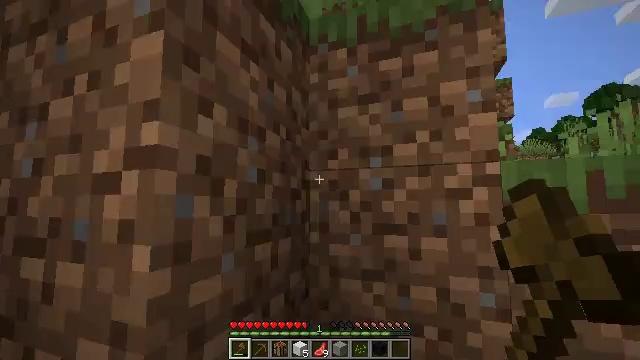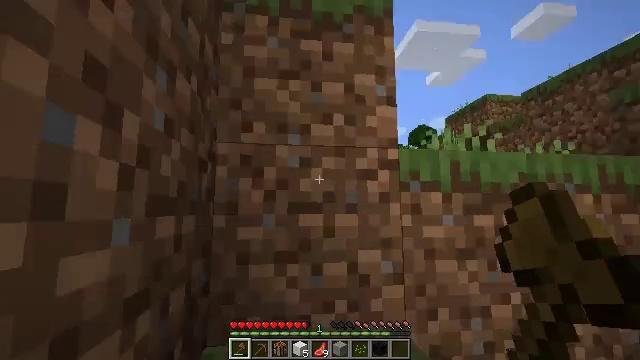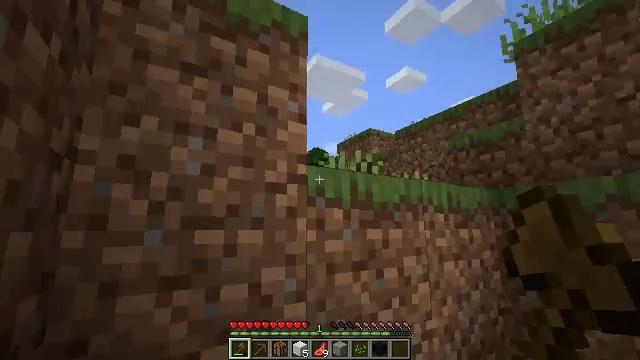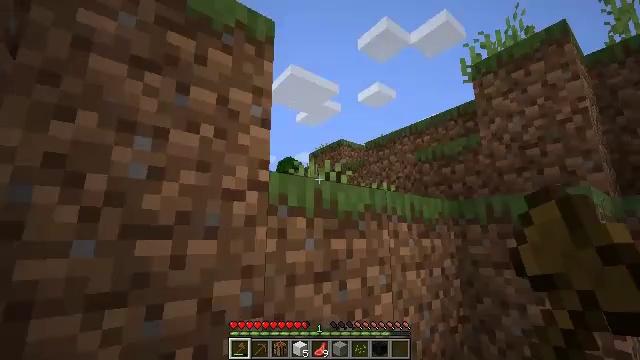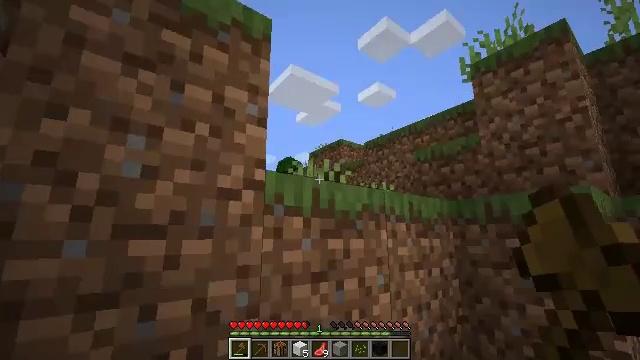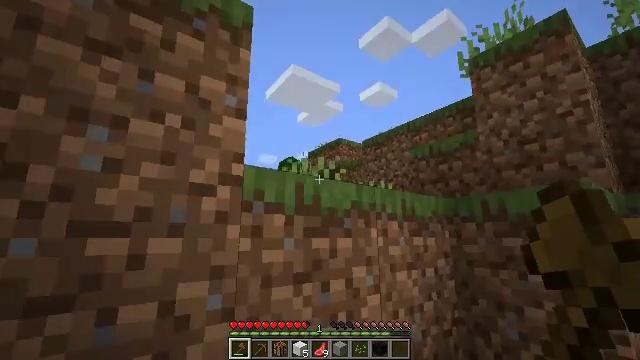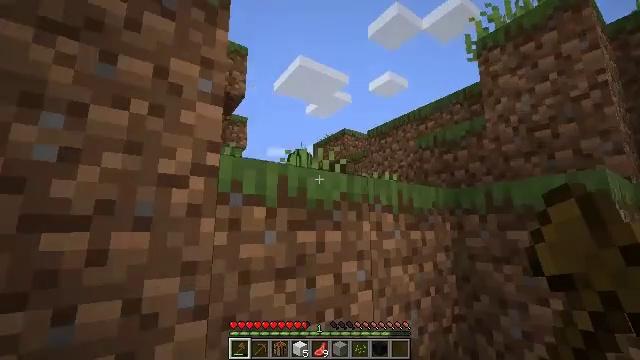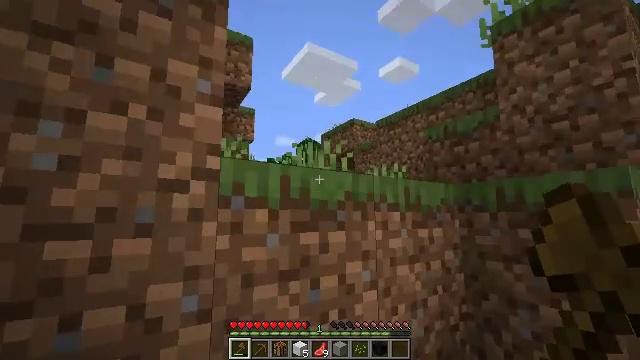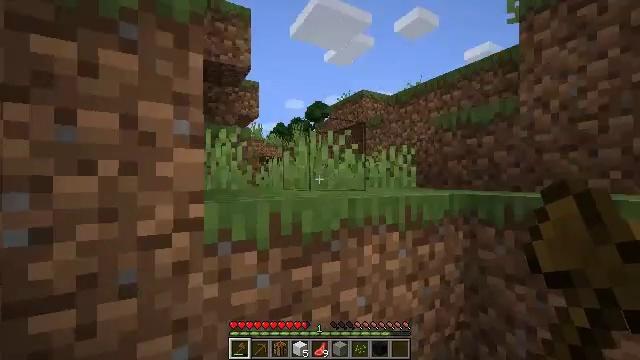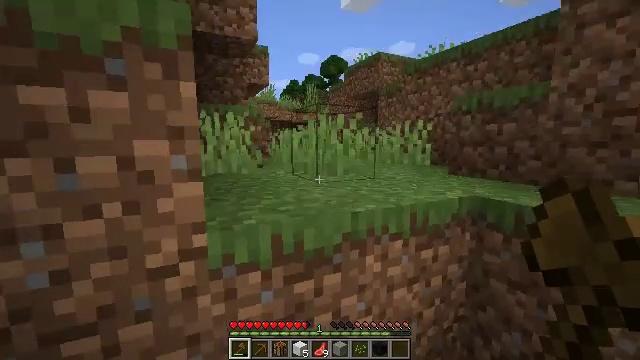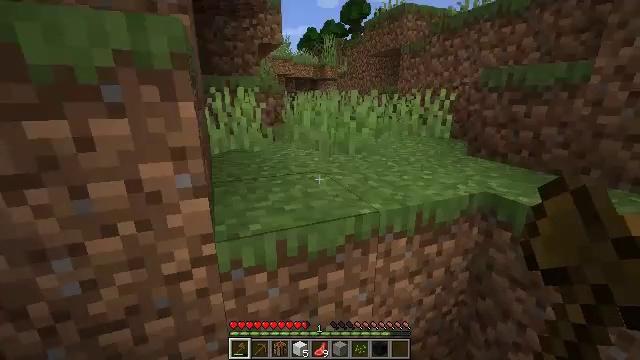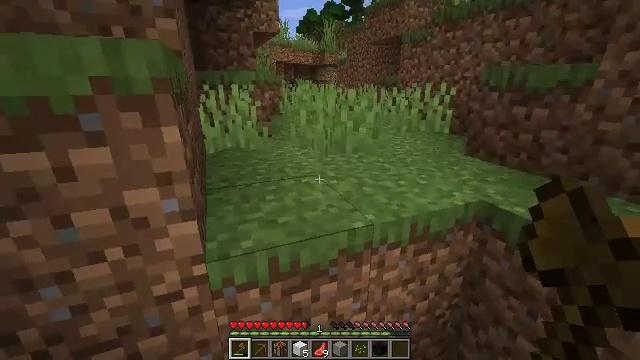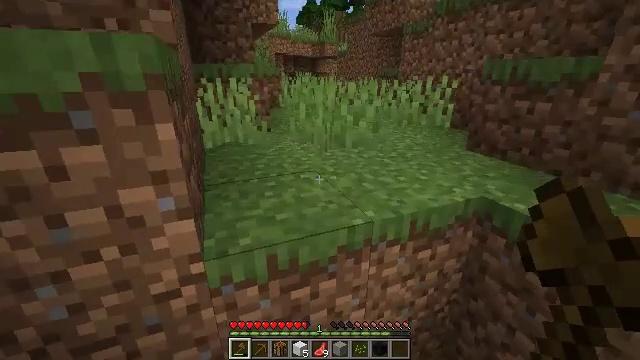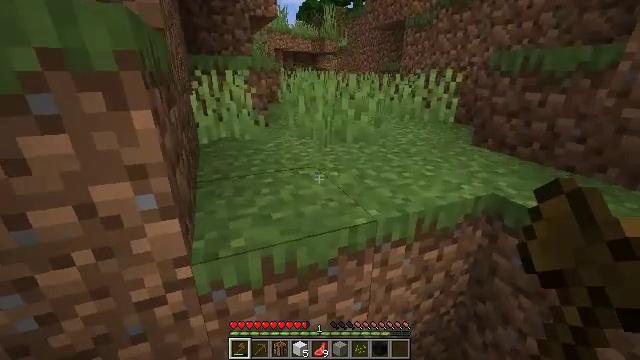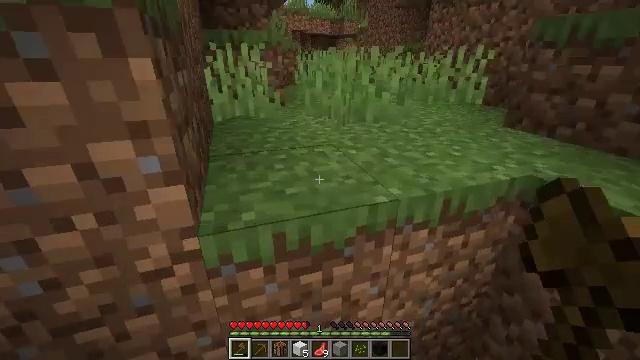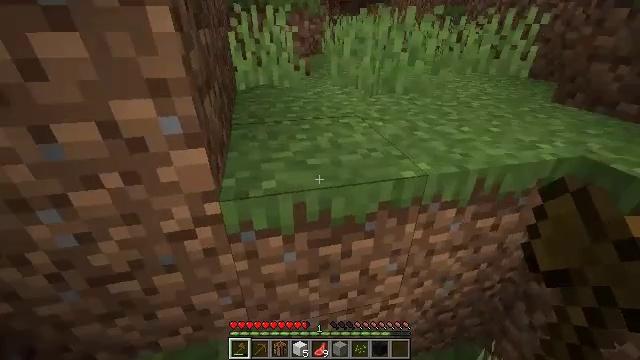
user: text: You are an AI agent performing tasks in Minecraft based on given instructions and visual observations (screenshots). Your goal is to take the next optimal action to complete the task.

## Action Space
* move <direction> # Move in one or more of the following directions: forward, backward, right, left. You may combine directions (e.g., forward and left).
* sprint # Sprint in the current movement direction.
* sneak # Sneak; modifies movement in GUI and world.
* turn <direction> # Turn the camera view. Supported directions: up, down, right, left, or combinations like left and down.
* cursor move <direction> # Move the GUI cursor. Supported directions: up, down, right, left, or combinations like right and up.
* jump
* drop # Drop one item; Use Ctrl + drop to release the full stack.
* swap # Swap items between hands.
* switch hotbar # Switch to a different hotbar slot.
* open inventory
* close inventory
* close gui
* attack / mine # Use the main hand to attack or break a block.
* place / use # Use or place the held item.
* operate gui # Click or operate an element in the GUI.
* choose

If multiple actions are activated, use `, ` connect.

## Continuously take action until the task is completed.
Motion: motion action
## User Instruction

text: Cut down the sugar cane stalks.
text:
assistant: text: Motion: move forward and move left, turn right and up
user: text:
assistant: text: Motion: move forward, turn right and up
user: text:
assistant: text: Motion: move forward, turn right and up
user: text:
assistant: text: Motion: move forward
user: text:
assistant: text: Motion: move forward
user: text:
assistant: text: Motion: move forward, turn left and down
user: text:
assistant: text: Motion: move forward, turn left and down, jump
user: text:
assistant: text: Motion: move forward, turn left and down, jump
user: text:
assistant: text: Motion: move forward, turn left and down, jump
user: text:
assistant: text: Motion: move forward and move left, turn left and down, jump
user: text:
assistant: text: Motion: move forward and move left, turn down, jump
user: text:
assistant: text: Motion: move forward and move left, turn down
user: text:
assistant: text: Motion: move forward and move left
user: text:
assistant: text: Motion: move forward and move left, turn left and down
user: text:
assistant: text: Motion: move left, turn left and down
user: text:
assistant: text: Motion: move left, turn down
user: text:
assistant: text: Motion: move left, turn down
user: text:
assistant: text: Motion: move left, turn right and down
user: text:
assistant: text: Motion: move left, turn right and down
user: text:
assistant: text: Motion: move left, turn right and down
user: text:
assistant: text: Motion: move back and move left, turn right and down
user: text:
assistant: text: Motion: move back, turn right
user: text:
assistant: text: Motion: move back, turn right and up
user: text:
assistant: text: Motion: turn right and up
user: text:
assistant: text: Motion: turn right and up
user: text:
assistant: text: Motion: turn up
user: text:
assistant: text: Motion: move forward, turn left and up
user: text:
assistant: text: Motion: move forward
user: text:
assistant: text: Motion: move forward
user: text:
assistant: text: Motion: move forward, turn up